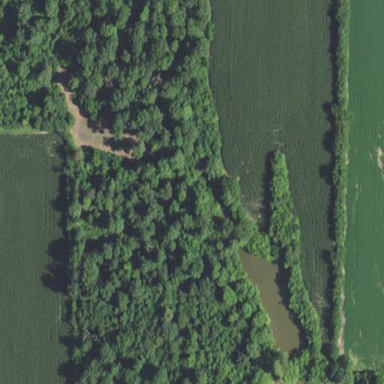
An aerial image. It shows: Deciduous forest area.